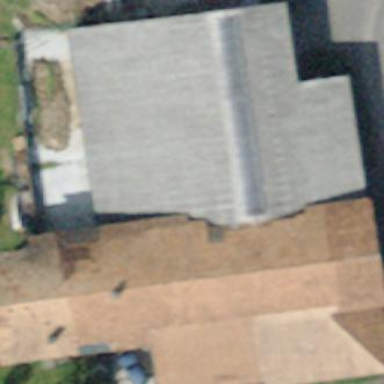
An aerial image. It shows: Farm building.